Question: I am running CUBLAS v2.0 on different streams on a single GPU (Tesla C2050) by subdividing the input matrices (A[x/num_of_streams*y]y] = C[x/num_of_streams*y]), but somehow it is taking more time when I use CUDA streams. Here is the code snippet:
'''
//plan is a struct containing the matrix dimensions and stream numbers
//parallel in nstreams - should be! MAX 16 streams could run concurrently
//Copy A - cudaMemCpyAsync
for(i = 0; i < nstreams; i++)
cudgemm_copyA_in_streams (&plan[i]);
//Copy B - cudaMemCpyAsync
for(i = 0; i < nstreams; i++)
cudgemm_copyB_in_streams (&plan[i]);
//Create handles - serial
for(i = 0; i < nstreams; i++)
handle[i] = create_handle();
//Run kernels - first doing a cublasSetStream(handle, plan->stream) before running cublasDgemm...
for(i = 0; i < nstreams; i++)
cudgemm_kernel_in_streams (&plan[i], handle[i], 1.0f, 1.0f);
//Destroy handles - serial
for(i = 0; i < nstreams; i++)
destroy_handle (handle[i]);
//Copy C - cudaMemCpyAsync
for(i = 0; i < nstreams; i++)
cudgemm_copyC_in_streams (&plan[i]);
//EDIT: Function body
//The other two copy functions are exactly the same as this
void cudgemm_copyA_in_streams(TGPUplan *plan)
{
cudasafe(cudaMemcpyAsync(plan->Ad_Data, plan->Ah_Data, (plan->Acols * plan->Arows * sizeof(double)), cudaMemcpyHostToDevice, plan->stream) );
}
//Create handle
cublasHandle_t create_handle ()
{
cublasHandle_t handle;
checkError(cublasCreate(&handle), "cublasCreate() error!
");
return handle;
}
//Destroy handle
void destroy_handle (cublasHandle_t handle)
{
checkError(cublasDestroy(handle), "cublasDestroy() error!
");
}
//Kernel
void cudgemm_kernel_in_streams(TGPUplan *plan, cublasHandle_t handle, const double alpha, const double beta)
{
cublasStatus_t ret;
cublasSetStream(handle, plan->stream);
ret = cublasDgemm(handle, CUBLAS_OP_N, CUBLAS_OP_N, plan->Arows, plan->Ccols, plan->Acols, &alpha, plan->Ad_Data, plan->Arows, plan->Bd_Data, plan->Brows, &beta, plan->Cd_Data, plan->Crows);
checkError(ret, "cublas Dgemm returned an error!
");
}
'''
So I am bouncing back and forth between streams and assigning work, expecting to get a better execution time, but I notice that more the number of streams, the program takes more time as compared to the version that does not uses stream. Where am I going wrong?
Cross post to Nvidia forums - <URL>
EDIT:
I modified my program as follows:
'''
//copy data
for(i = 0; i < nstreams; i++)
{
cudgemm_copyA_in_streams (&plan[i]);
cudgemm_copyB_in_streams (&plan[i]);
}
//Run kernel and copy back
for(i = 0; i < nstreams; i++)
{
cudgemm_kernel_in_streams (&plan[i], handle[i], 1.0f, 1.0f);
cudgemm_copyC_in_streams (&plan[i]);
}
'''
When I profile my program for a matrix order of 6144, I get the following info:
'''
Kernel time = 42.75 % of total GPU time
Memory copy time = 28.9 % of total GPU time
Kernel taking maximum time = fermiDgemm_v2_kernel_val (42.8% of total GPU time)
Memory copy taking maximum time = memcpyHtoDasync (21.7% of total GPU time)
Total overlap time in GPU = 65268.3 micro sec. (3.6% of total GPU time)
'''

When I time the above loop, I get an time of 0.000284s, vs 1.703289s for the version that does not uses streams (in that version also, I time the two sequential memory copies, kernel invocation and the remaining memCpy).
I think since I am not using any synchronization constructs, may be I am printing the time before the computation actually finishes (I find it difficult to believe that there is a 100% improvement).
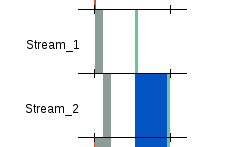
Answer: I suggest two changes:
1) move your cuBLAS handle creation/destruction to outside the copies and kernel invocations. It's possible it is breaking concurrency by doing an unneeded context synchronize.
2) do the memcpy's together in one loop over the streams. That way, the B copy of stream 0 does not do any extra synchronization to wait until the A memcpy has been completed. i.e. do this:
'''
for(i = 0; i < nstreams; i++) {
cudgemm_copyA_in_streams (&plan[i]);
cudgemm_copyB_in_streams (&plan[i]);
}
'''
not this:
'''
for(i = 0; i < nstreams; i++)
cudgemm_copyA_in_streams (&plan[i]);
for(i = 0; i < nstreams; i++)
cudgemm_copyB_in_streams (&plan[i]);
'''
Don't be surprised if you are unable to get a speedup of more than 40% or so from overlapping transfers and computation. Streams deliver the biggest benefits on workloads that spend equal time transferring and processing data, and very few workloads fall into that category.